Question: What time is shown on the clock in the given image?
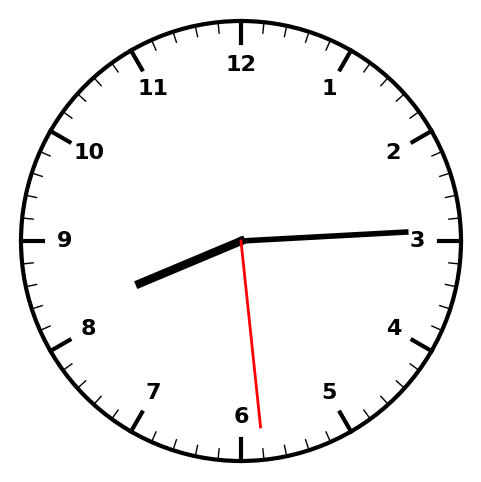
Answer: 08:14:29